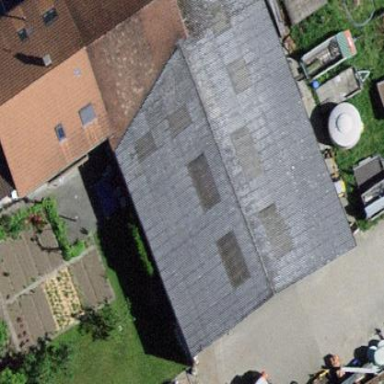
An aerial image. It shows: Farm building.